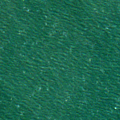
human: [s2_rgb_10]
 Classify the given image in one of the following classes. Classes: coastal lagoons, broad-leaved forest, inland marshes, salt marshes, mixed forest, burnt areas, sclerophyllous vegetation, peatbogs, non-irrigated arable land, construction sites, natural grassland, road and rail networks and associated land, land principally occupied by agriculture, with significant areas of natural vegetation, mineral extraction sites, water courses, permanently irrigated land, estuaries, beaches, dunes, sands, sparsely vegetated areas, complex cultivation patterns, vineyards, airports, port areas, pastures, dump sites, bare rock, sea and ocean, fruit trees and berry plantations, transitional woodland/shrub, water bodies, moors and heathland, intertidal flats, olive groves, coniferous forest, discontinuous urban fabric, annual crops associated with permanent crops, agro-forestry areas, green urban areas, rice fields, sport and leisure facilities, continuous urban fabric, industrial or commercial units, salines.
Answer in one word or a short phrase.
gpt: sea and ocean